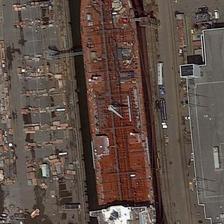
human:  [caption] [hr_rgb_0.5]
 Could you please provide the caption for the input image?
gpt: a huge ship is at the dock for inspection .

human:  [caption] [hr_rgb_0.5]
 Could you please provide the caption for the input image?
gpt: a red long boat is in a dock .

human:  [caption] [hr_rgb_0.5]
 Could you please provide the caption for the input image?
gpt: a red ship stop at shoreside and many busy people on it .

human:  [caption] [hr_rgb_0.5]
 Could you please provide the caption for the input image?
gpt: a long red boat is in a dock .

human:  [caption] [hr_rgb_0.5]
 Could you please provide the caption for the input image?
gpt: a red long boat is in a dockyard .